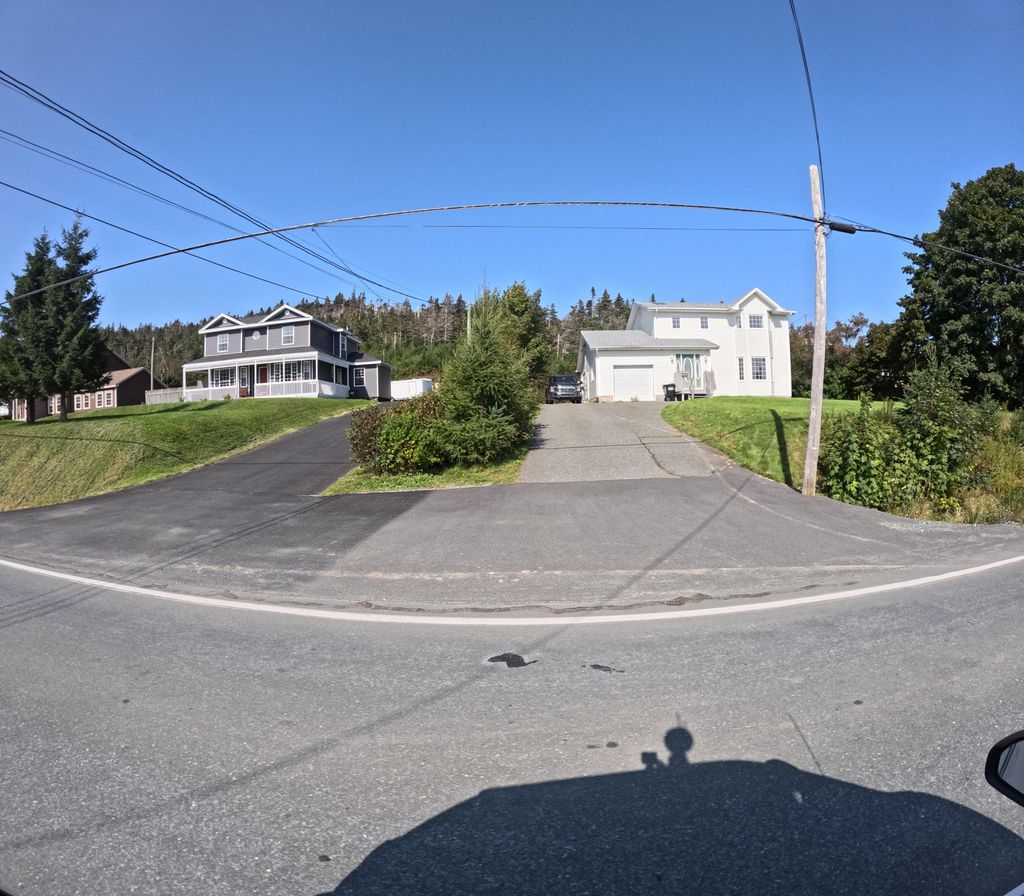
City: st_johns